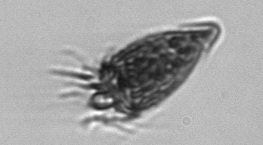
Label: Strombidium_tintinnodes